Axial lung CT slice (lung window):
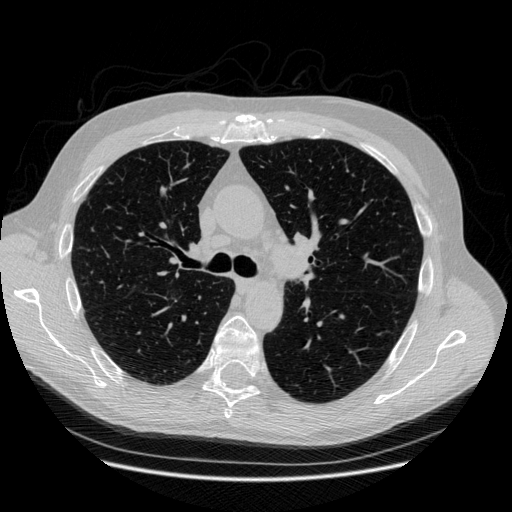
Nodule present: no